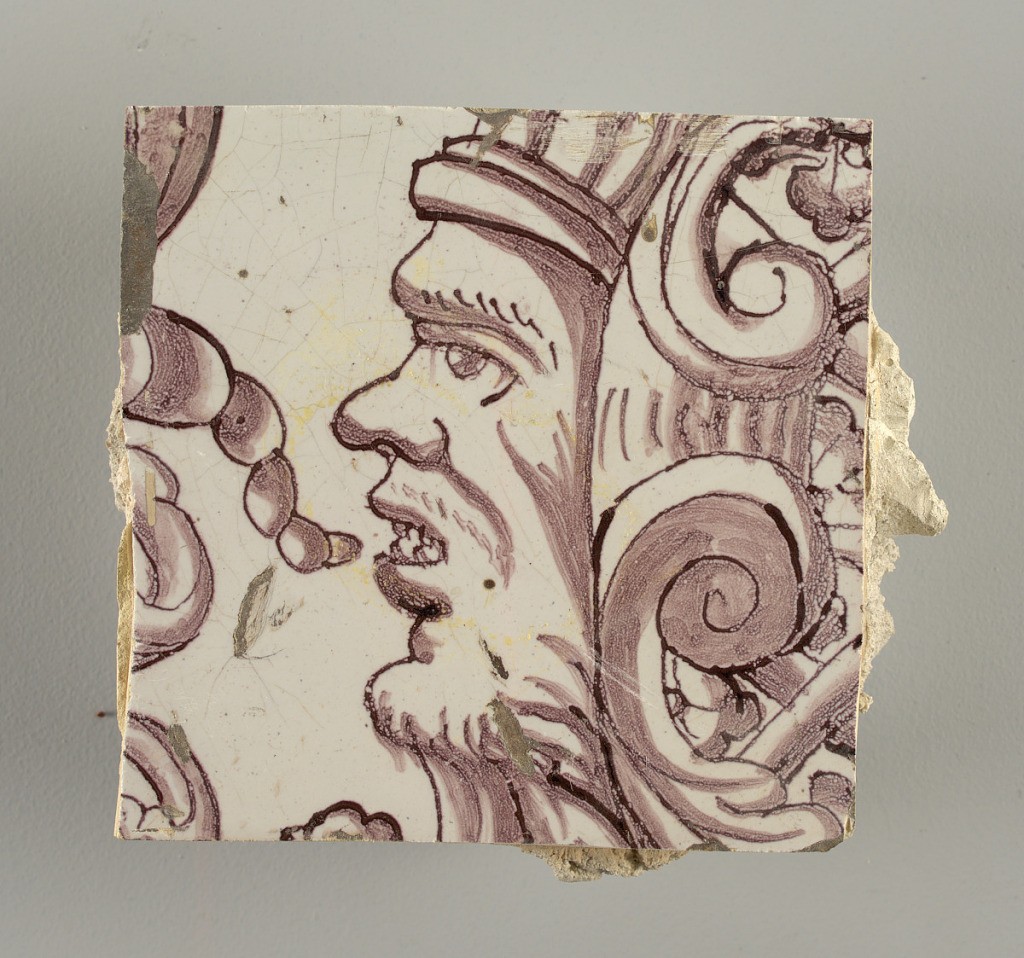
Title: Wall facing
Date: ca. 1725
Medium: Tin-glazed earthenware, underglaze
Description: Horizontal rectangle.  Thirty-seven tiles wide and twenty-one high with opening for door or window nineteen and one-half tiles high and twelve wide.  To left and right of opening, centered canopy above. Left, woman representing Hope, right, a sculputure urn.  Centered above opening, a mascaron.  Arabesque design of foliage.